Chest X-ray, AP view. Patient: 31 years old, sex M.
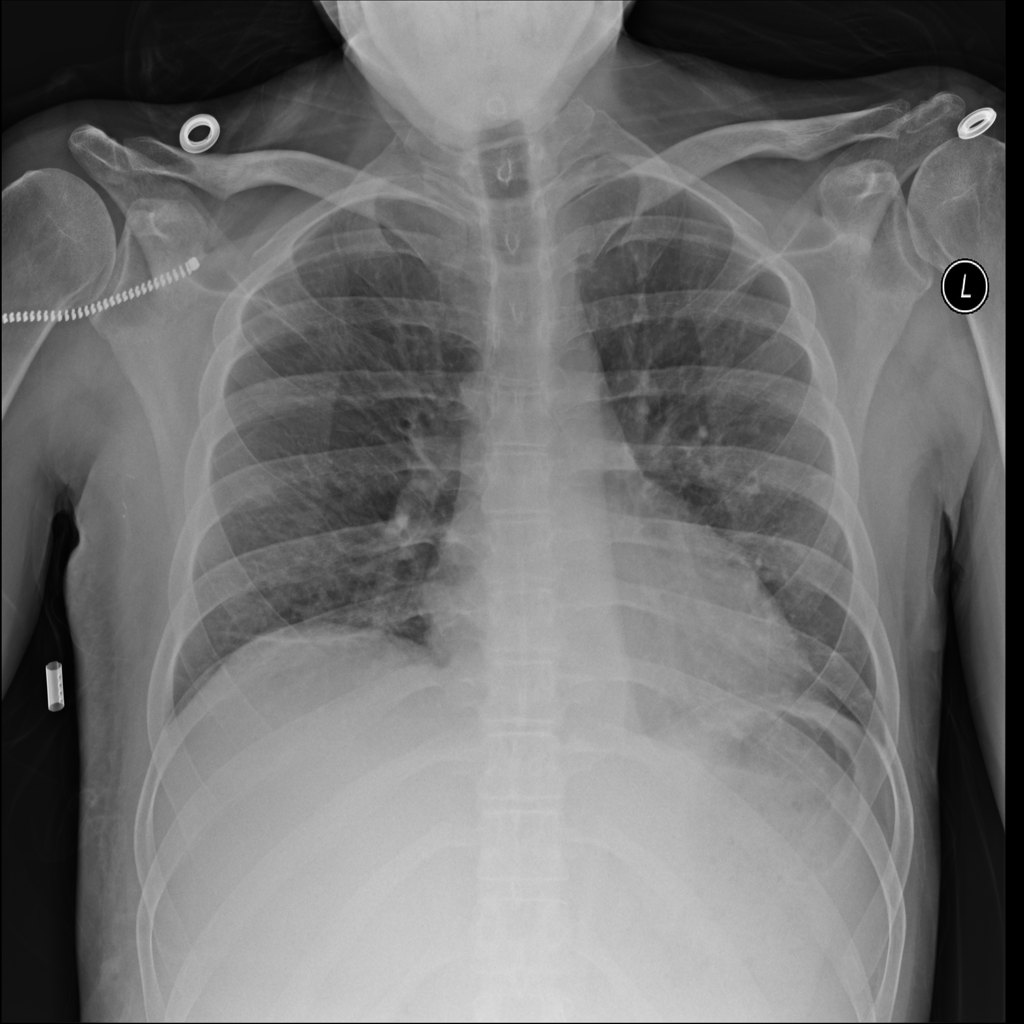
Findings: Atelectasis